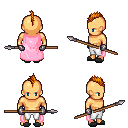
a pixel art fantasy rpg character, male body template, human, tanned skin, pink cape, white pants, dark blonde mohawk hairstyle, metal gloves, gray slippers, spear, four views (front, back, left, right), 2x2 character sprite sheet, small pixel art, hard edges, no anti-aliasing